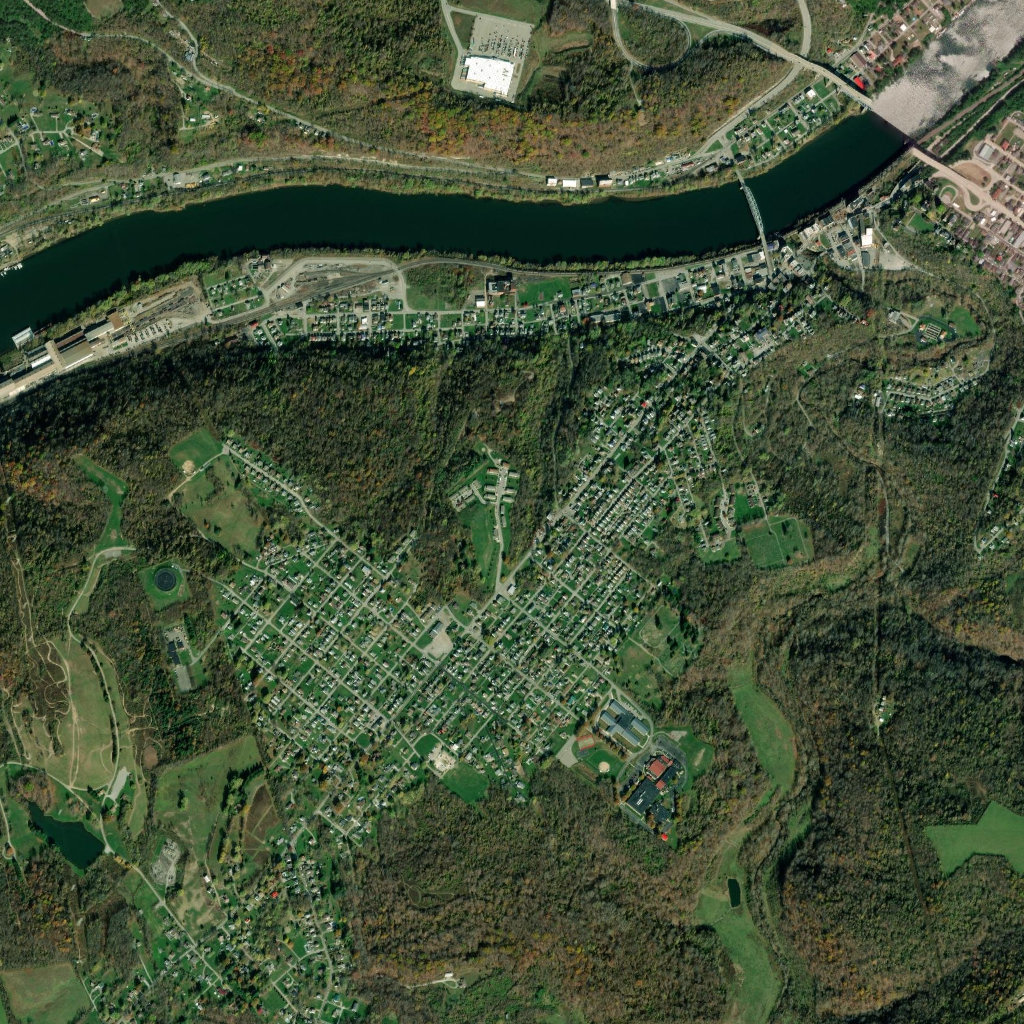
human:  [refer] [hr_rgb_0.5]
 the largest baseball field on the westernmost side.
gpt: <box>[[16, 42, 20, 46, 0]]</box>